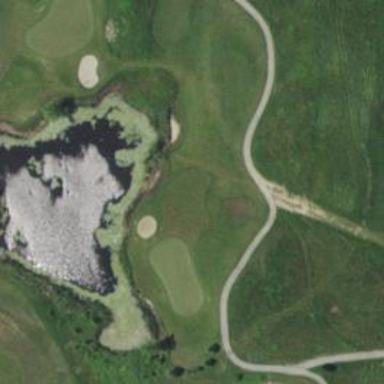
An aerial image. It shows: View of golf hole.